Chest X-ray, PA view. Patient: 55 years old, sex M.
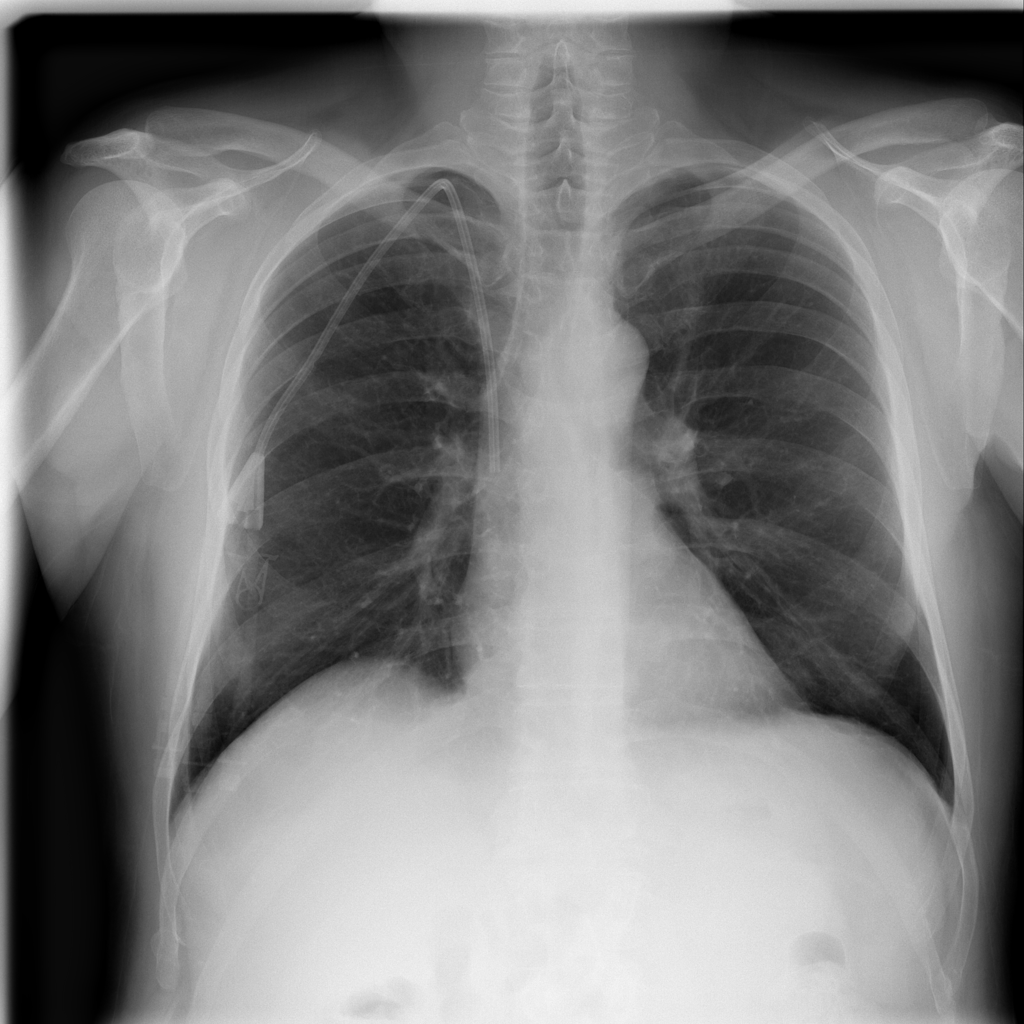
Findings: No Finding